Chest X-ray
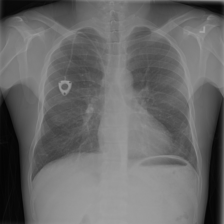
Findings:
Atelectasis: negative
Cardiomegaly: negative
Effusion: negative
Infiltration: negative
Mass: negative
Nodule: negative
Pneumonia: negative
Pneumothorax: negative
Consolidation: negative
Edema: negative
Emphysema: negative
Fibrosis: negative
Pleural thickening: negative
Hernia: negative